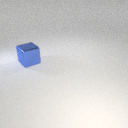
large blue metal cube